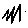
Label: zigzag